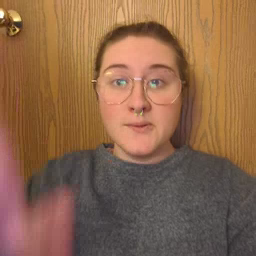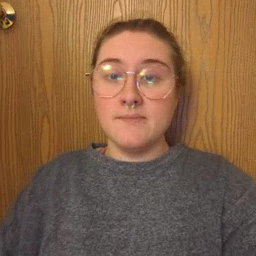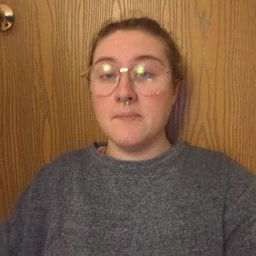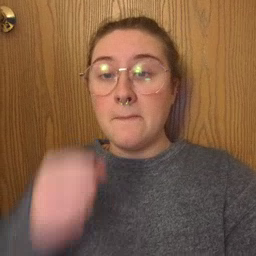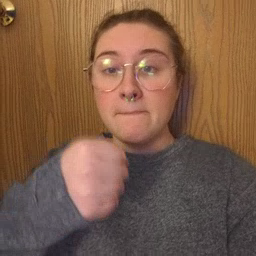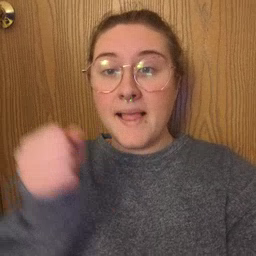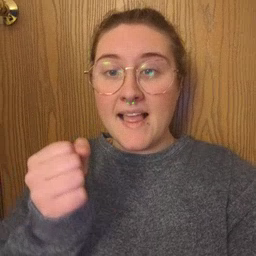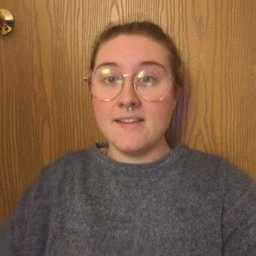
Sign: make